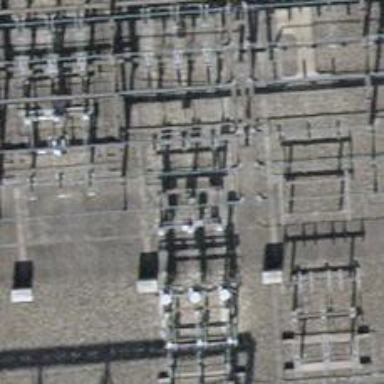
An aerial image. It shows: Switch for power supply.